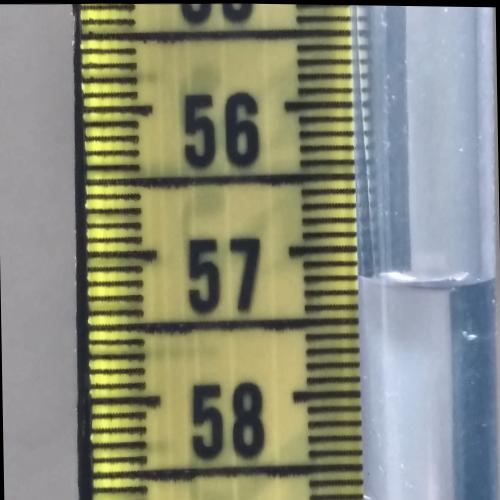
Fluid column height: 57.2 cm